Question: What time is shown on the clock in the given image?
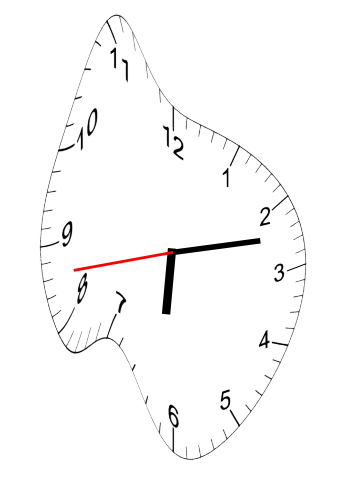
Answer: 06:12:43